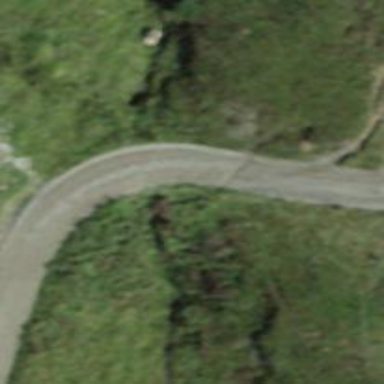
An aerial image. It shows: Culvert tunnel.